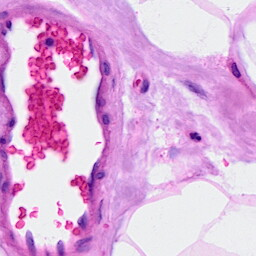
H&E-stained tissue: Breast